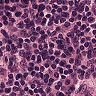
Metastatic tissue present: no